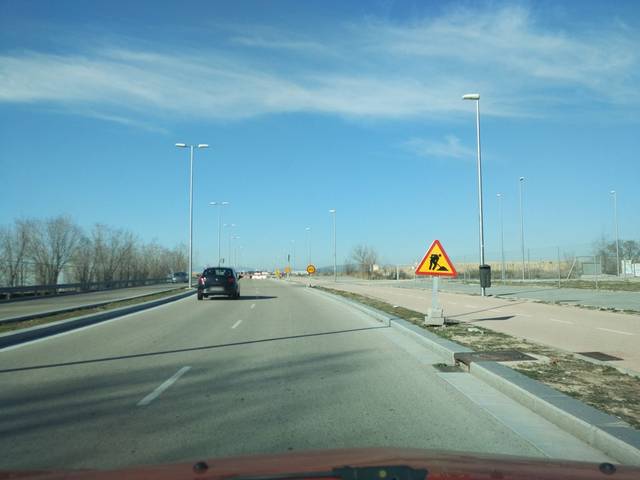
Region: Spain
Coordinates: 40.441, -3.602